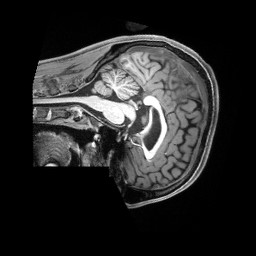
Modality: T1w
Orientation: sagittal
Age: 24
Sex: male
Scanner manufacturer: siemens
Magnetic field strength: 3 T
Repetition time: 2.3 s
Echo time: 0.00229 s